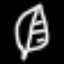
Label: leaf